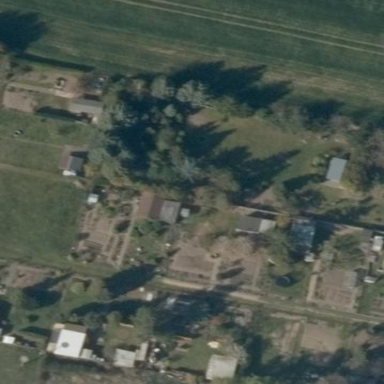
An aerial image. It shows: Area designated for allotments.